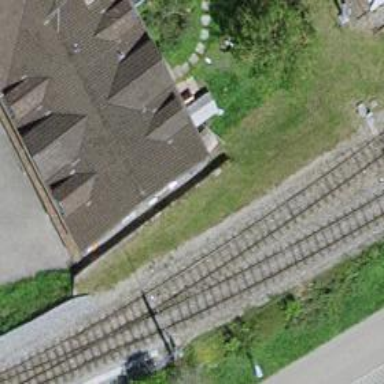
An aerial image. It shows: Narrow-gauge railway track with 1 electrified contact line.